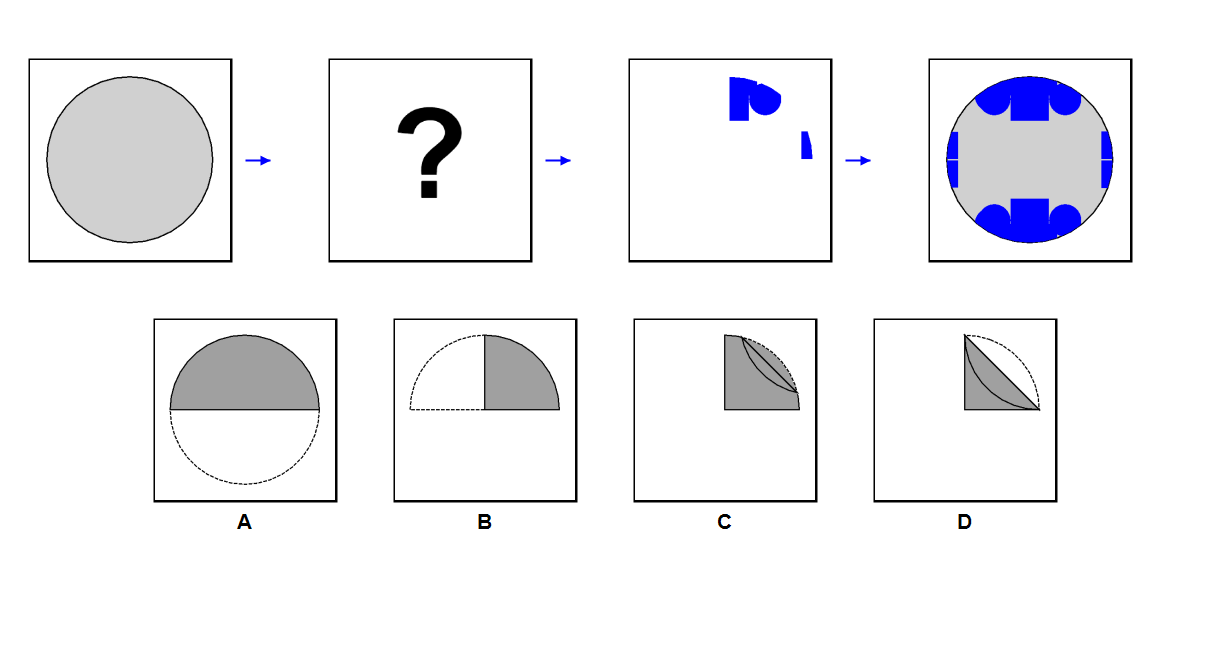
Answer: D